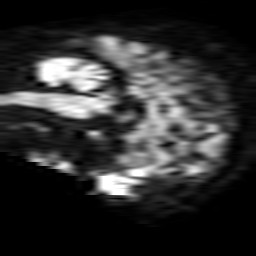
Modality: TRACE
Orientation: sagittal
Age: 62
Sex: male
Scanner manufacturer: philips
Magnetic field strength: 1.5 T
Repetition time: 4.811 s
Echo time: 0.07764 s